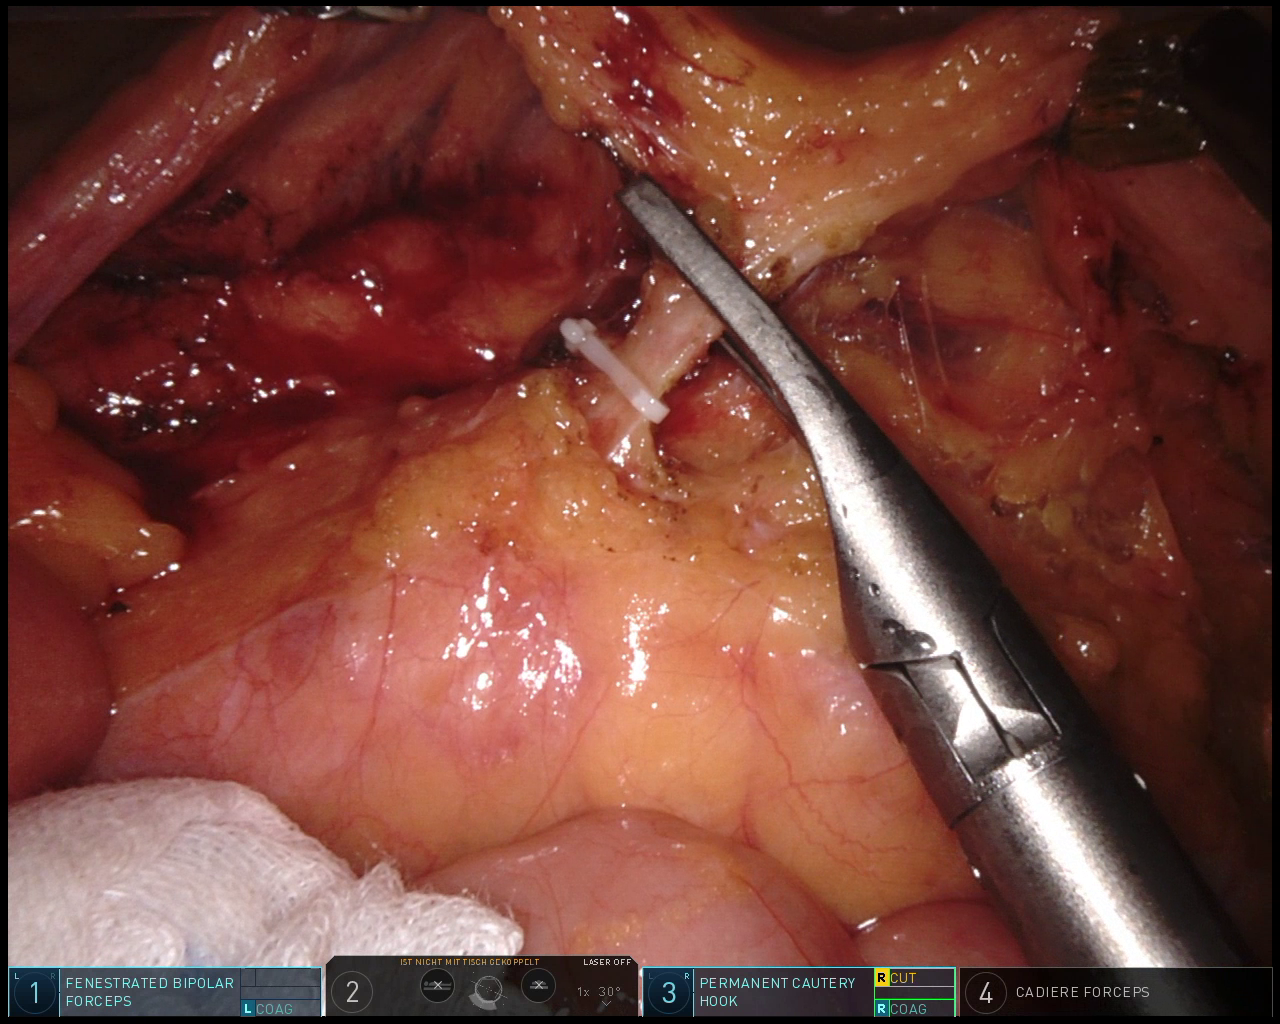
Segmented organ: inferior_mesenteric_artery
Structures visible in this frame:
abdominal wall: no
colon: no
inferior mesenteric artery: yes
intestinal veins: no
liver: no
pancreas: no
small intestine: yes
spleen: no
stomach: no
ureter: no
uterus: no
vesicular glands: no